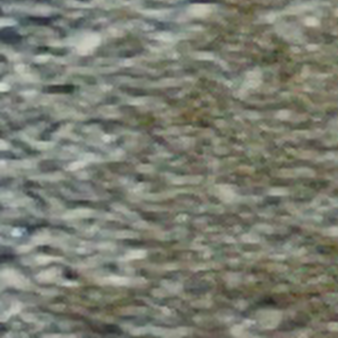
Label: other